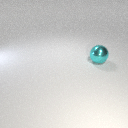
large cyan metal sphere